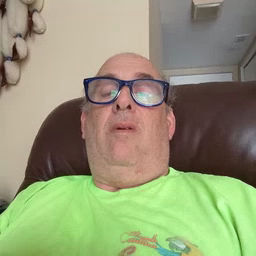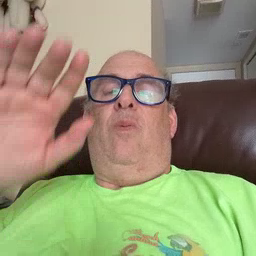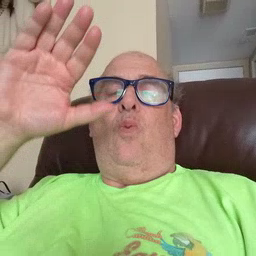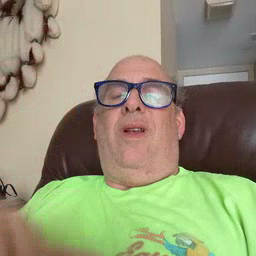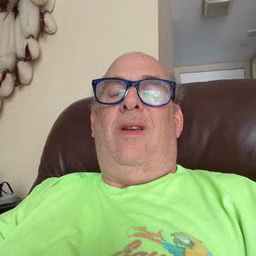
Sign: rain